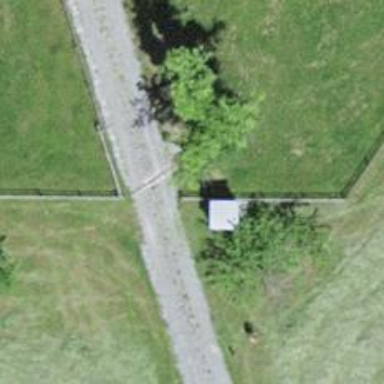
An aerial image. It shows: Fence.